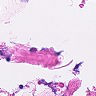
Metastatic tissue present: no